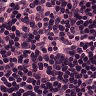
Metastatic tissue present: no